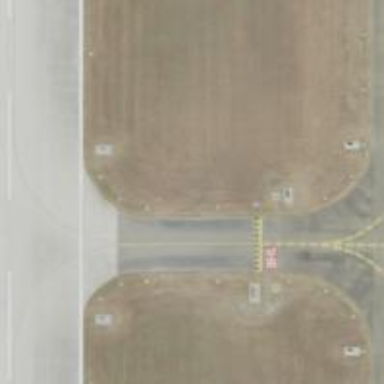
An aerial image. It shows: View of taxiway at the airport.